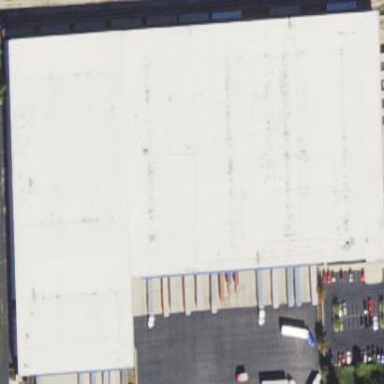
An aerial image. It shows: Warehouse building.